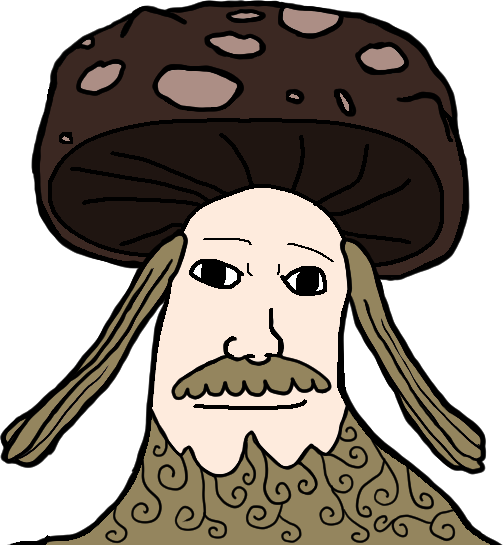
Label: 5_Shroomjak